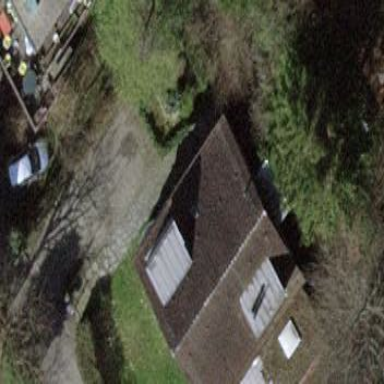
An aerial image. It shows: Building with gabled roof.